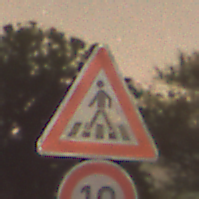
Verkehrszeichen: FussgaengerueberwegRechts
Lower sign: Geschwindigkeit10
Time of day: Night
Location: Outdoor (Suburban)
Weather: Clear
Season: NotSpecified
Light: Artificial